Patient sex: M
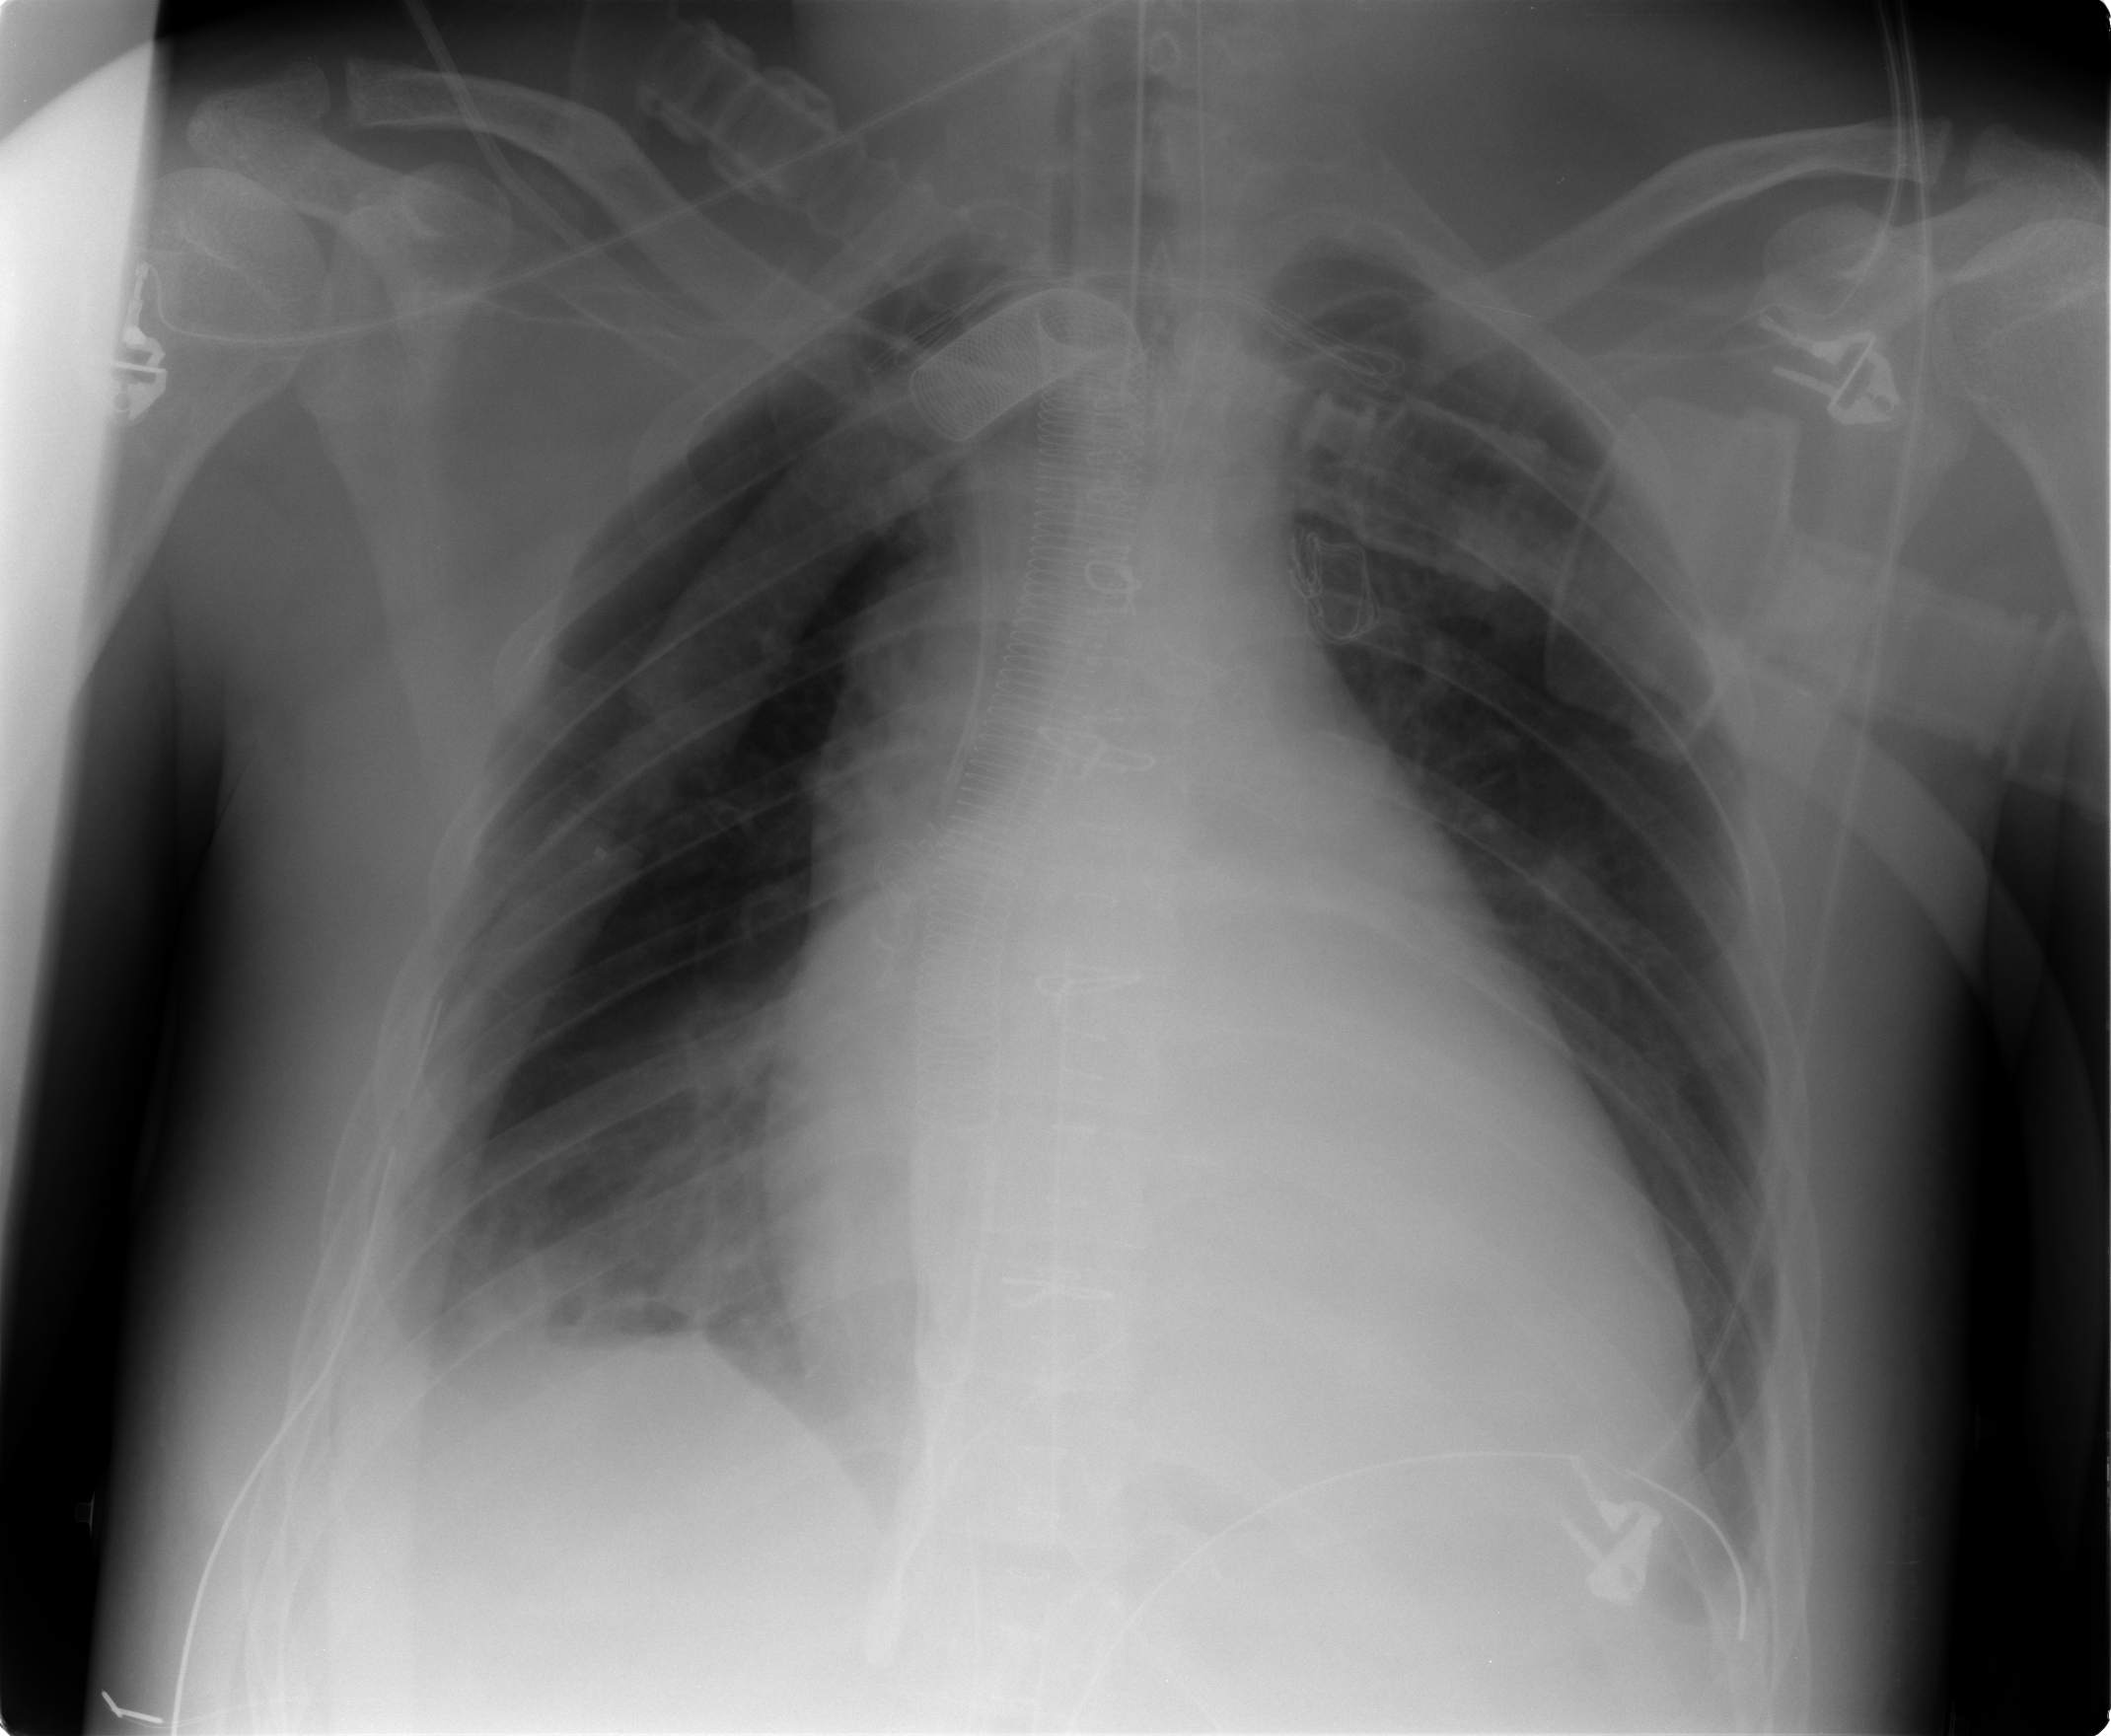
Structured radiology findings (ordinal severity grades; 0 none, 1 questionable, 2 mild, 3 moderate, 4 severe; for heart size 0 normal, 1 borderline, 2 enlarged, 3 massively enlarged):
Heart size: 2
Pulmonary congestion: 0
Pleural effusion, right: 2
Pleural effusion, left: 2
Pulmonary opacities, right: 0
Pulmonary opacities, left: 0
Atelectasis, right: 2
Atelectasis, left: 2